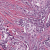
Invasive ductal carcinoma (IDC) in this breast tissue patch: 1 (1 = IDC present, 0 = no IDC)